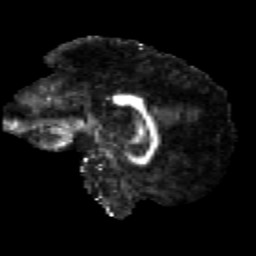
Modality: FA
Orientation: sagittal
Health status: healthy
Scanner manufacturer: siemens
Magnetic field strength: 3 T
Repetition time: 12 s
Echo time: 0.092 s